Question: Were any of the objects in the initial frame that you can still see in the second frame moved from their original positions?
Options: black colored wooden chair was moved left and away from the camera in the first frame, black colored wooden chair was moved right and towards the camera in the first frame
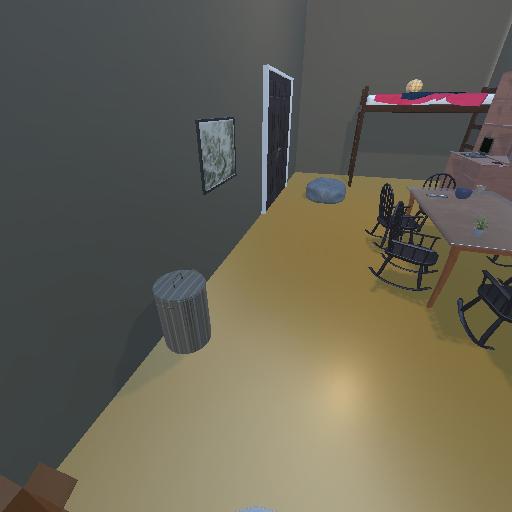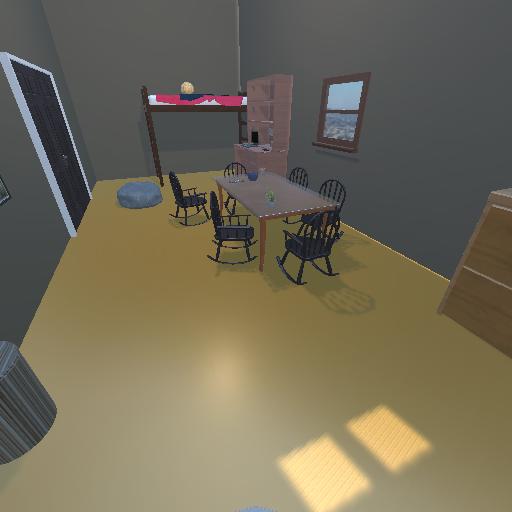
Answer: black colored wooden chair was moved left and away from the camera in the first frame